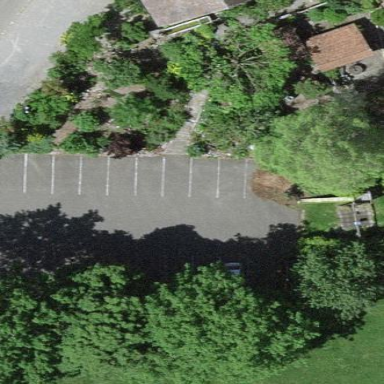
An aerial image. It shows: Parking area with surface.